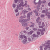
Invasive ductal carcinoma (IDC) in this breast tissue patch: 0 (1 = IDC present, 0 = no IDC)